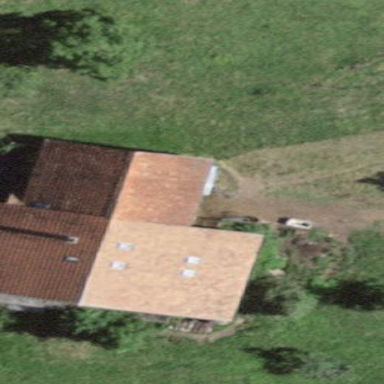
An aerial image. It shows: Farm building.